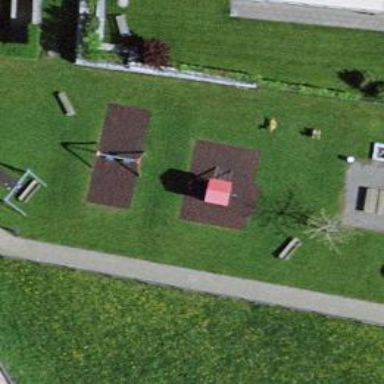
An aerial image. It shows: Playground area for leisure activities on the land.